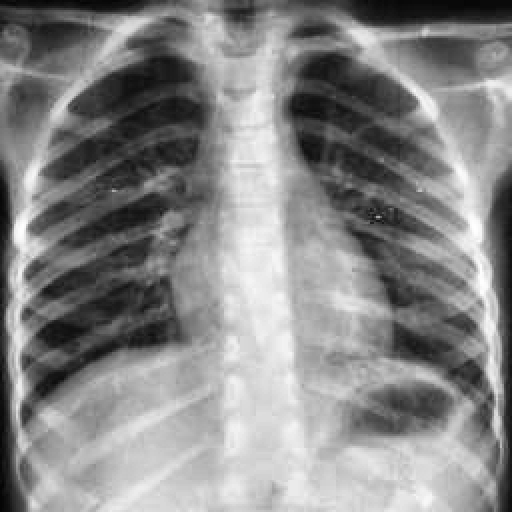
Finding: TUBERCULOSIS